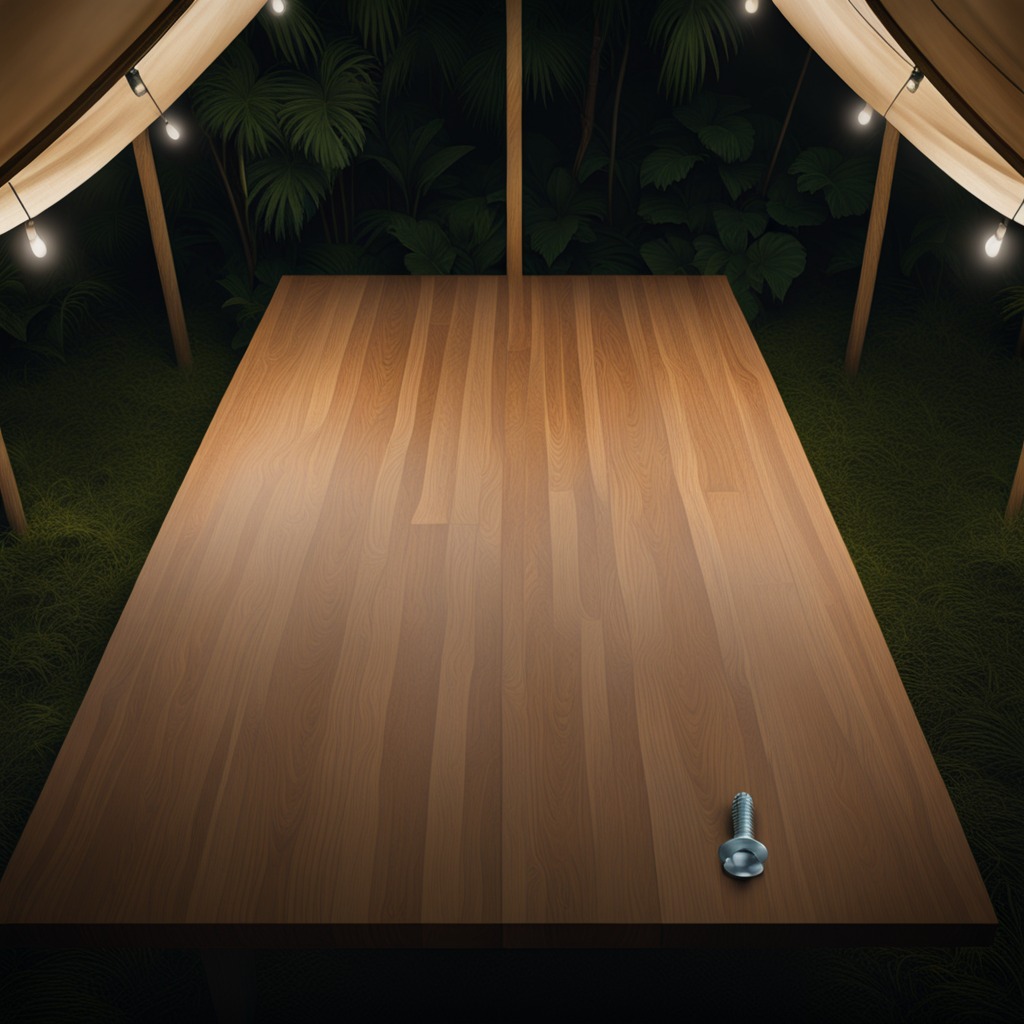
A metal screw is lying on a wooden table inside a jungle field workshop tent at night.